Question: I will let the picture talk by it self.

The left one is how it looks like now.
The right one is how I would like it to look like assuming the resolution is enough to fit the table. Else the table should be under the fields.
Here is the <URL>
'''
.table {
border: 1px solid black;
max-width: 400px;
}
'''
'''
<link href="https://cdnjs.cloudflare.com/ajax/libs/twitter-bootstrap/3.3.4/css/bootstrap-theme.min.css" rel="stylesheet" />
<link href="https://cdnjs.cloudflare.com/ajax/libs/twitter-bootstrap/3.3.4/css/bootstrap.min.css" rel="stylesheet" />
<script src="https://cdnjs.cloudflare.com/ajax/libs/twitter-bootstrap/3.3.4/js/bootstrap.min.js"></script>
<script src="https://ajax.googleapis.com/ajax/libs/jquery/2.1.1/jquery.min.js"></script>
<div class="container">
<div>
<h4 class="text-center"><strong>Header</strong></h4>
<form class="form-horizontal">
<div class="form-group">
<label for="f1" class="col-sm-2 control-label">Field 1:</label>
<div class="col-sm-4">
<input type="text" id="f1" class="form-control" />
</div>
</div>
<div class="form-group">
<label for="f2" class="col-sm-2 control-label">Field 2:</label>
<div class="col-sm-4">
<input type="text" id="f2" class="form-control">
</div>
</div>
<div class="form-group">
<label for="f3" class="col-sm-2 control-label">Field 3:</label>
<div class="col-sm-4">
<input type="text" id="f3" class="form-control">
</div>
</div>
<div class="form-group">
<label for="f4" class="col-sm-2 control-label">Field 4</label>
<div class="col-sm-4">
<input type="text" id="f4" class="form-control">
</div>
</div>
<div class="table-responsive">
<table class="table">
<thead>
<tr>
<th>Header 1</th>
<th>Header 2</th>
<th>Header 3</th>
<th>Header 4</th>
</tr>
</thead>
<tbody>
<tr class="active">
<th>Item 1</th>
<td>0.08</td>
<td>EUR</td>
<td>100.10</td>
</tr>
<tr>
<td>Item 2</td>
<td></td>
<td></td>
<td></td>
</tr>
<tr>
<td>Item 3</td>
<td></td>
<td></td>
<td></td>
</tr>
<tr>
<td>Item 4</td>
<td>0</td>
<td>USD</td>
<td>0.1</td>
</tr>
<tr class="active">
<th>Item Total Value</th>
<td></td>
<td></td>
<td></td>
</tr>
<tr>
<th>Item 5</th>
<td></td>
<td></td>
<td></td>
</tr>
<tr class="active">
<th>VAT</th>
<td></td>
<td></td>
<td></td>
</tr>
<tr>
<th>Item 6</th>
<td></td>
<td></td>
<td></td>
</tr>
</tbody>
</table>
</div>
</form>
</div>
</div>
'''
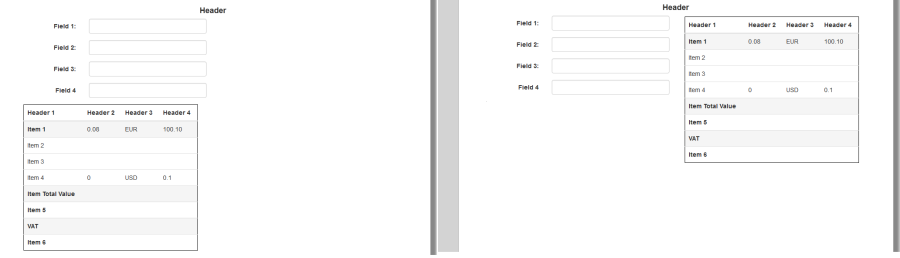
Answer: I would wrap your '.form-group' DIVs and your '.table-responsive' DIV in their own DIV with the appropriate 'col-*-*' class.
'''
<div class="col-md-6">
<div class="form-group></div>
<div class="form-group></div>
<div class="form-group></div>
<div class="form-group></div>
</div>
<div class="col-md-6">
<div class="table-responsive"></div>
</div>
'''
See your updated jsFiddle: <URL>
Note that I adjusted the classes on the DIV wrappers of the '<input>'s to 'col-md-10' so that the label and DIV wrapper total 12 columns. This will ensure that they take up the full width of their parent '.col-md-6' DIV.
There might be some fine-tuning but this looks like what you need.